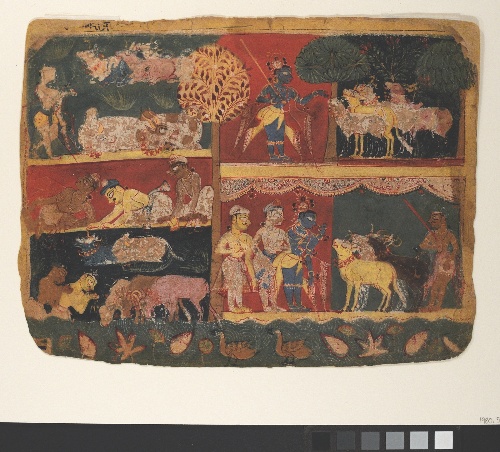
Date: ca. 1520–30
Object type: Folio
Classification: Paintings
Medium: Ink and opaque watercolor on paper
Culture: India (Delhi-Agra area)
Dimensions: 7 1/8 x 9 1/4 in. (18.1 x 23.5 cm)
Department: Asian Art
Credit line: Gift of Mr. and Mrs. Peter Findlay, 1980
Accession year: 1980
Repository: Metropolitan Museum of Art, New York, NY
Tags: Krishna|Cows|Men